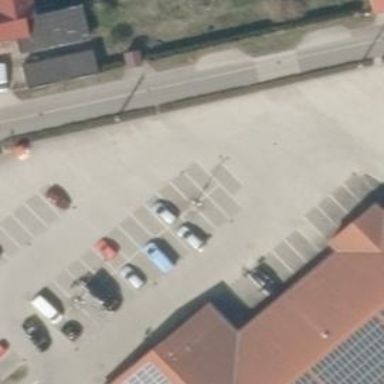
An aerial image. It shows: Parking aisle designated as service road.